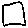
Label: square